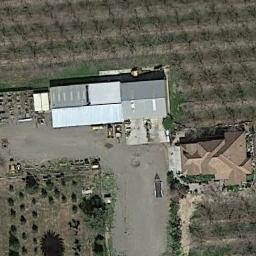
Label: sparse_residential